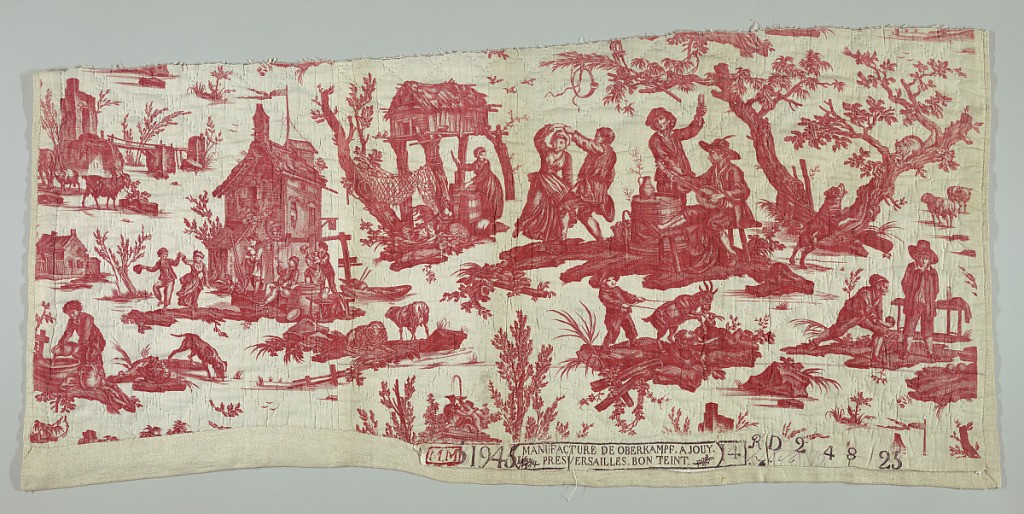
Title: "L'Abreuvoir" (The Well)
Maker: Jean-Baptiste Huët, French, 1745–1811
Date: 1792–1815
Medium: cotton Technique: printed by engraved plate on plain weave
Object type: chef de piece
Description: Design in red on white. Several scenes including dancing couple, rural inn, and boys bowling.